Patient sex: F
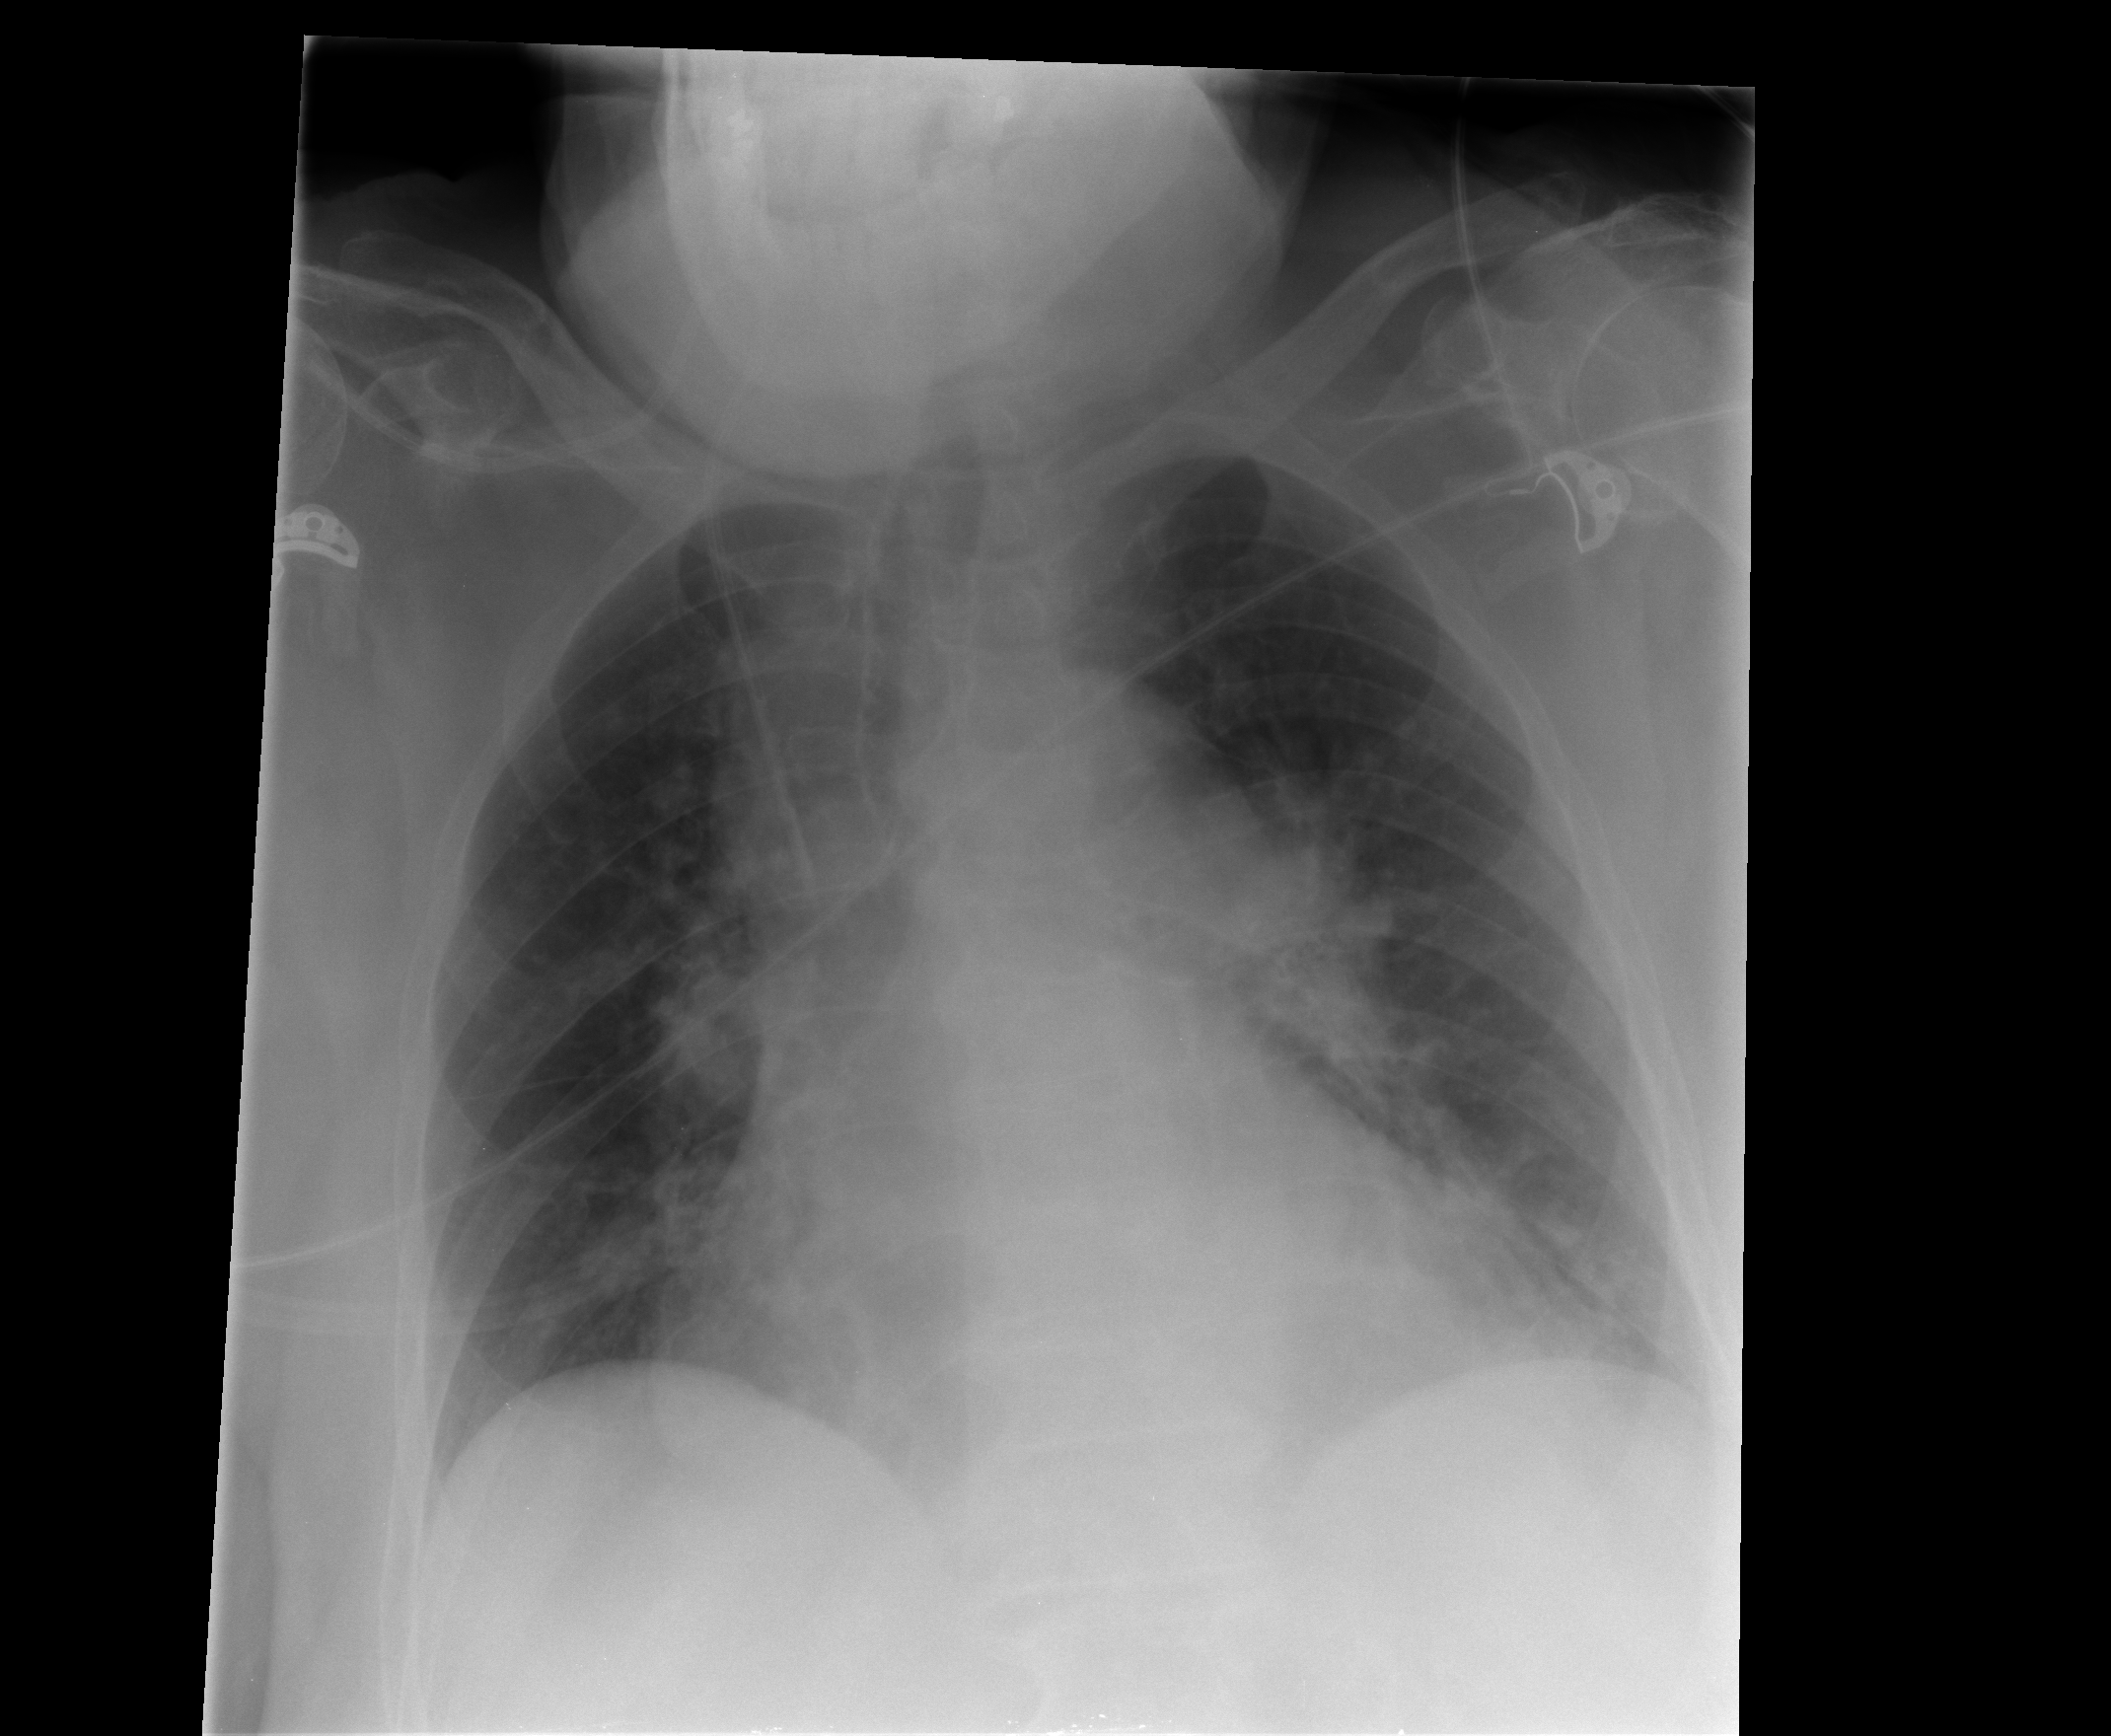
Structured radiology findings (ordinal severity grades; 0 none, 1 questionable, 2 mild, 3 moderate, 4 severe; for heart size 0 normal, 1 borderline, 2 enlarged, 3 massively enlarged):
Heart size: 2
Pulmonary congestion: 2
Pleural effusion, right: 0
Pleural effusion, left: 2
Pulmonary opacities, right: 0
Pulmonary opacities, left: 1
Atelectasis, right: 0
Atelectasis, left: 0